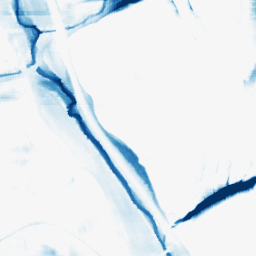
Category: morphological
Decomposition family: morphological_rect
Decomposition parameters: operation: closing
width: 50
height: 20
Upsampling method: quartic
Upsampling parameters: scale: 8
Upsampling scale: 8